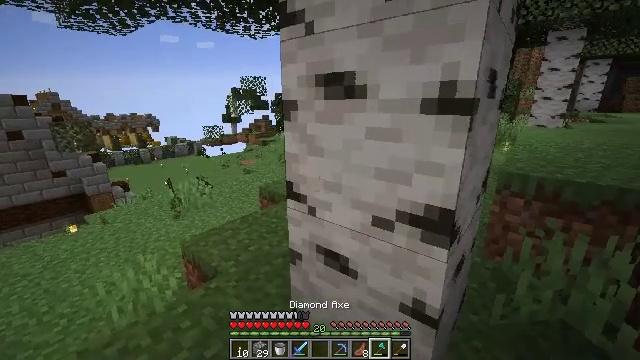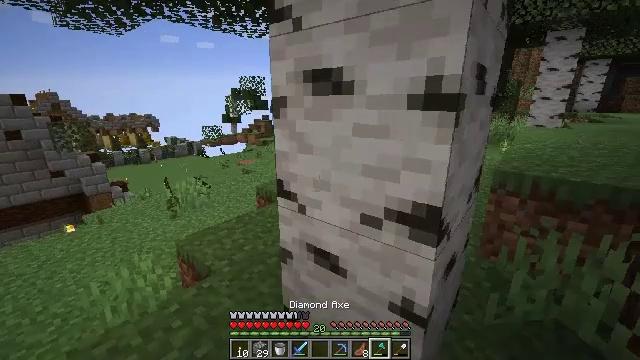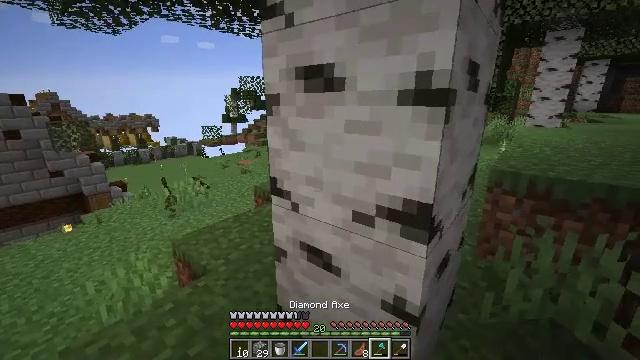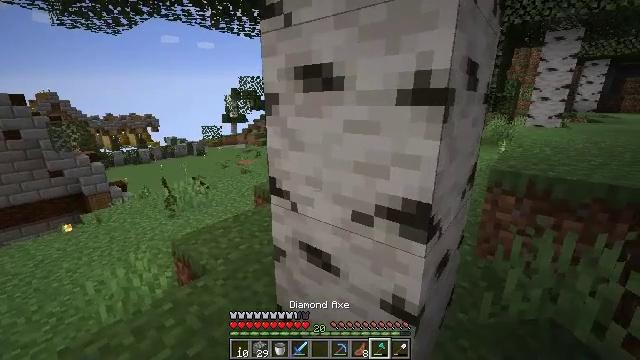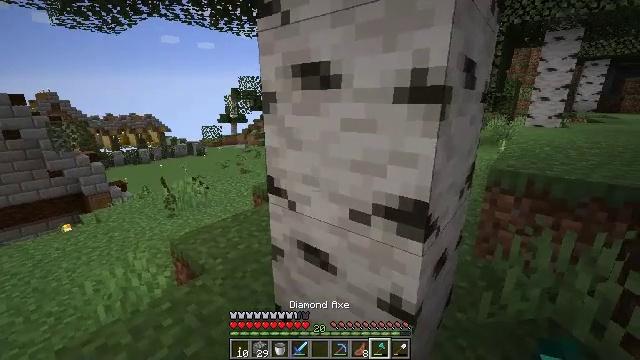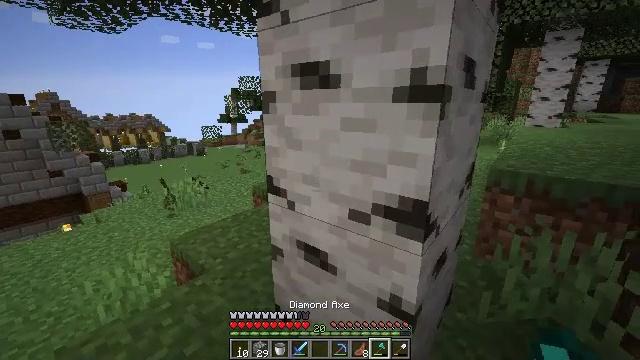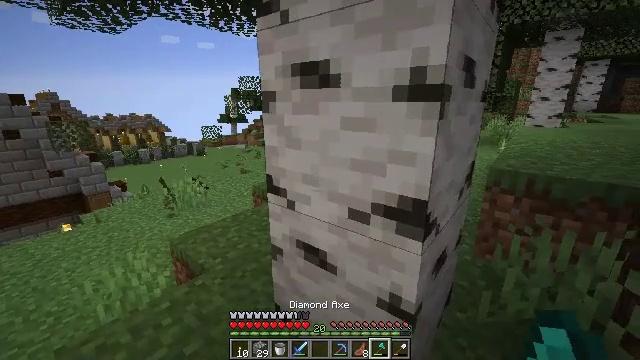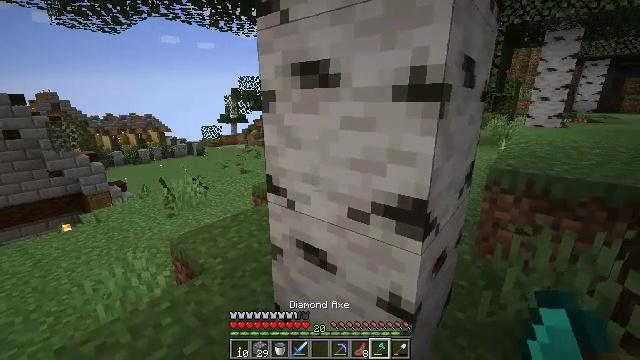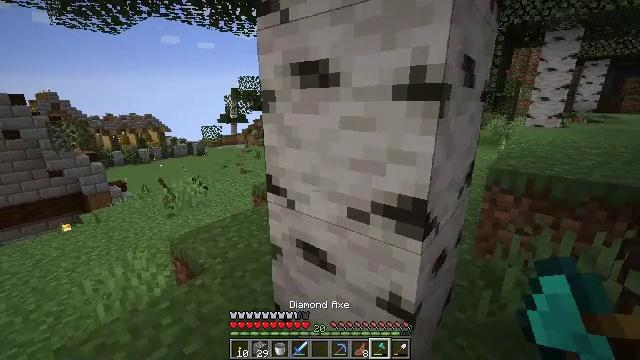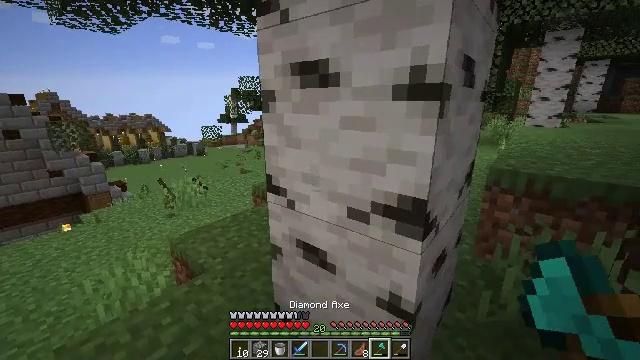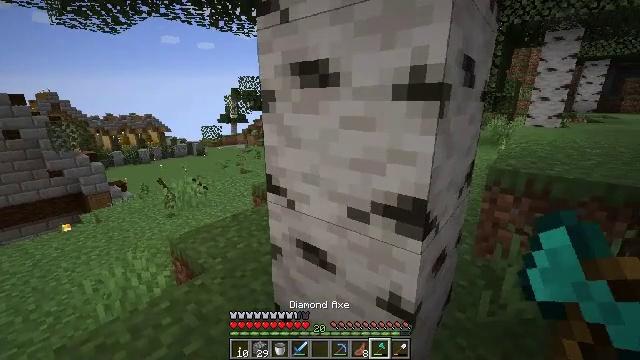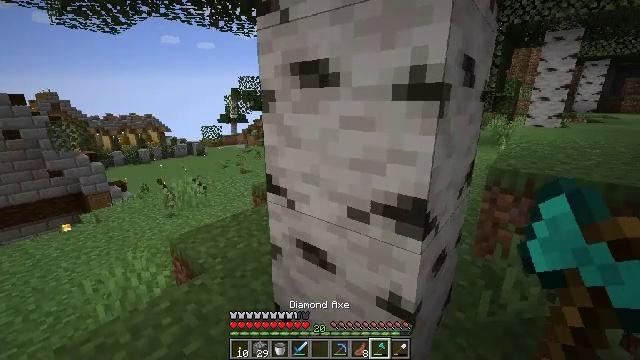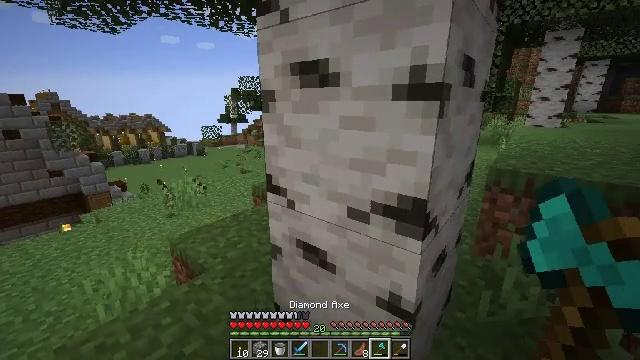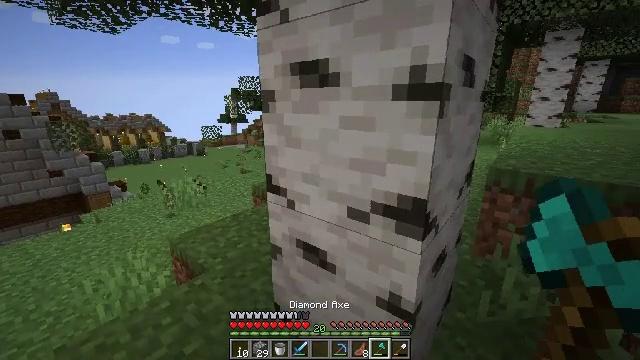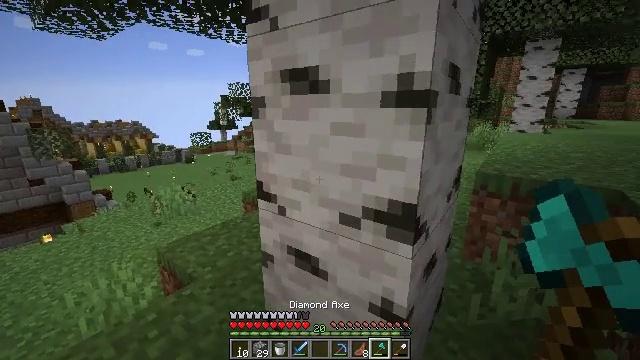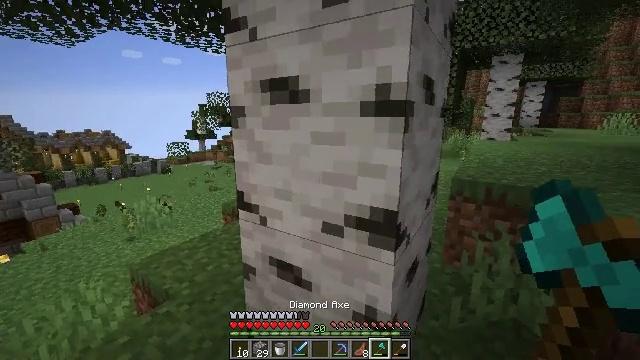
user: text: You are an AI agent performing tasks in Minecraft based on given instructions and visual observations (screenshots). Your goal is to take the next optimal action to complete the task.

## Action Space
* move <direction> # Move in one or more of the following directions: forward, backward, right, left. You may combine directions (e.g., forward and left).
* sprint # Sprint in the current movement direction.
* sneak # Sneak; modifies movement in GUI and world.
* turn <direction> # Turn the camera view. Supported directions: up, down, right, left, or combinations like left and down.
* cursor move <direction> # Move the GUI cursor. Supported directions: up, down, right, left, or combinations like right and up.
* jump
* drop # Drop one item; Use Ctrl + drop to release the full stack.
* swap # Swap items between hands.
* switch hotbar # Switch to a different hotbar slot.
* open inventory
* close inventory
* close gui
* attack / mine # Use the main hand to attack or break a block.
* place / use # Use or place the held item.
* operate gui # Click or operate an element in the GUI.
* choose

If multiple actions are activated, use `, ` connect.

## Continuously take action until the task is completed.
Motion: motion action
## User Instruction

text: Break the birch log in the forest.
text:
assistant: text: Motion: attack / mine
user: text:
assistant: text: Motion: attack / mine
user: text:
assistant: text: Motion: attack / mine
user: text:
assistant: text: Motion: attack / mine
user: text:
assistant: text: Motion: attack / mine
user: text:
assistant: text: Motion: attack / mine
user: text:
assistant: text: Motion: attack / mine
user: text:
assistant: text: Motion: attack / mine
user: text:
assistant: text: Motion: attack / mine
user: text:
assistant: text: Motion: attack / mine
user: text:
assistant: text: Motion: attack / mine
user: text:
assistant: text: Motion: attack / mine
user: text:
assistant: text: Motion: attack / mine
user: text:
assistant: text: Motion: turn right and up
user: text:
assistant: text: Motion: turn right and up
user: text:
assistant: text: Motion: move forward, attack / mine
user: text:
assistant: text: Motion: move forward, attack / mine
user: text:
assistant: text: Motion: attack / mine
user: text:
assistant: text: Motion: attack / mine
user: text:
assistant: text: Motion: attack / mine
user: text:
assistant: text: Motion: attack / mine
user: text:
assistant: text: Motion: attack / mine
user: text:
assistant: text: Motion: attack / mine
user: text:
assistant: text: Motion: turn right and down, attack / mine
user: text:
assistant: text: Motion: move left, turn right and down, attack / mine
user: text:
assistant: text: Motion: move left, turn right and down, attack / mine
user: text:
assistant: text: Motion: move left, attack / mine
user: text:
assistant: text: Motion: move left, turn right and down, attack / mine
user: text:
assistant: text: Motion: turn right and down, attack / mine
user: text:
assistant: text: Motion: attack / mine